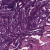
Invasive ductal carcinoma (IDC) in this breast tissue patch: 0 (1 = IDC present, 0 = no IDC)